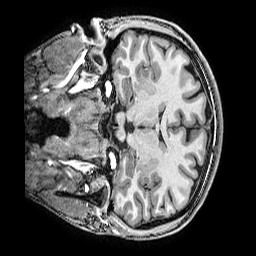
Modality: T1w
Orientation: coronal
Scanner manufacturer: ge
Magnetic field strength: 3 T
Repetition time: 0.007 s
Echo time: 0.00342 s